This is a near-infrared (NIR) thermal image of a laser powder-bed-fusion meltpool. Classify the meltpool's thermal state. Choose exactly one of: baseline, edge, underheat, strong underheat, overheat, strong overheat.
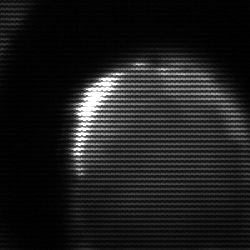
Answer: edge